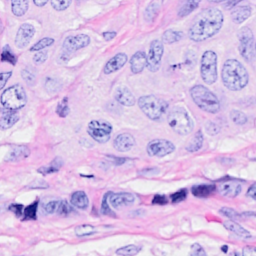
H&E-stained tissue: Breast